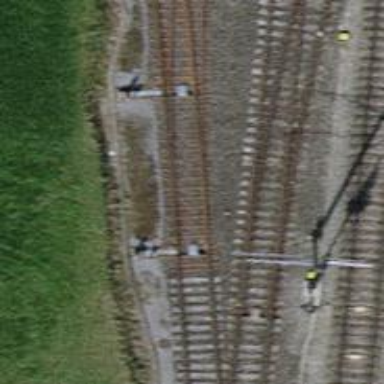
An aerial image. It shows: Railway switch.